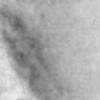
Label: no_change